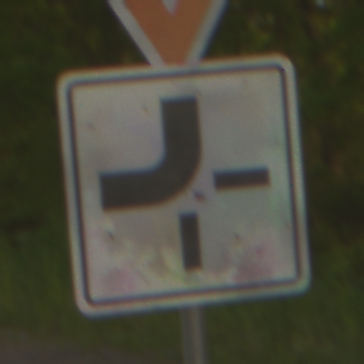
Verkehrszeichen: VerlaufVorfahrtsstrasse2
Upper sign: VorfahrtGewaehren
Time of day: SunriseSunset
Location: Outdoor (RoadRail)
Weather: Clear
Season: NotSpecified
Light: Natural